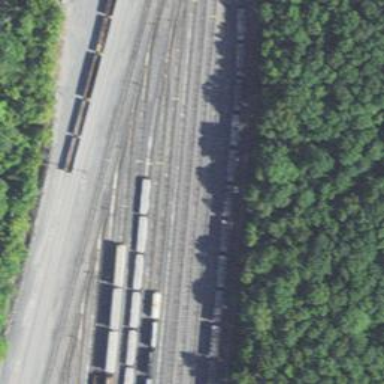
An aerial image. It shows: Railway yard.